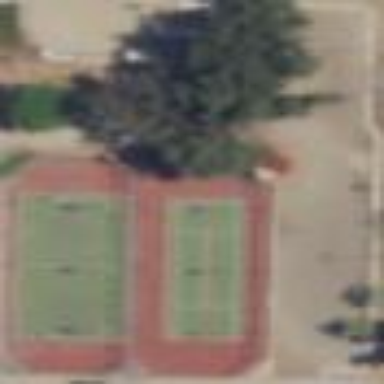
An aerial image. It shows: Pitch designated for boules game.